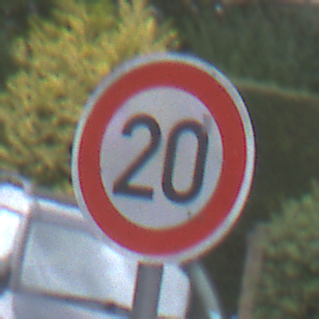
Verkehrszeichen: Geschwindigkeit20
Umgebung: Outdoor, Urban
Tageszeit: MorningAfternoon
Wetter: Overcast
Licht: Natural
Jahreszeit: NotSpecified
Kontrast: LowContrast